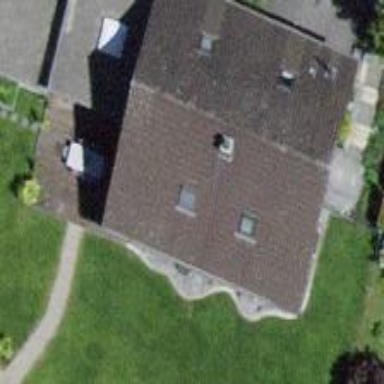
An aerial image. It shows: Detached building.